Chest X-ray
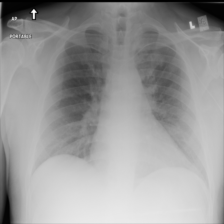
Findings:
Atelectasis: negative
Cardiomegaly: negative
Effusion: negative
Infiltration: negative
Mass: negative
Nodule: negative
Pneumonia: negative
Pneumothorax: negative
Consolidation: negative
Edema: negative
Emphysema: negative
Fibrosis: negative
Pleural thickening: negative
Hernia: negative